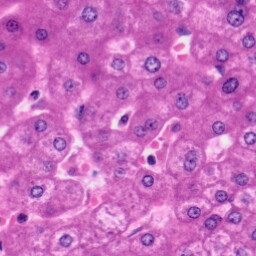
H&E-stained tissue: Liver